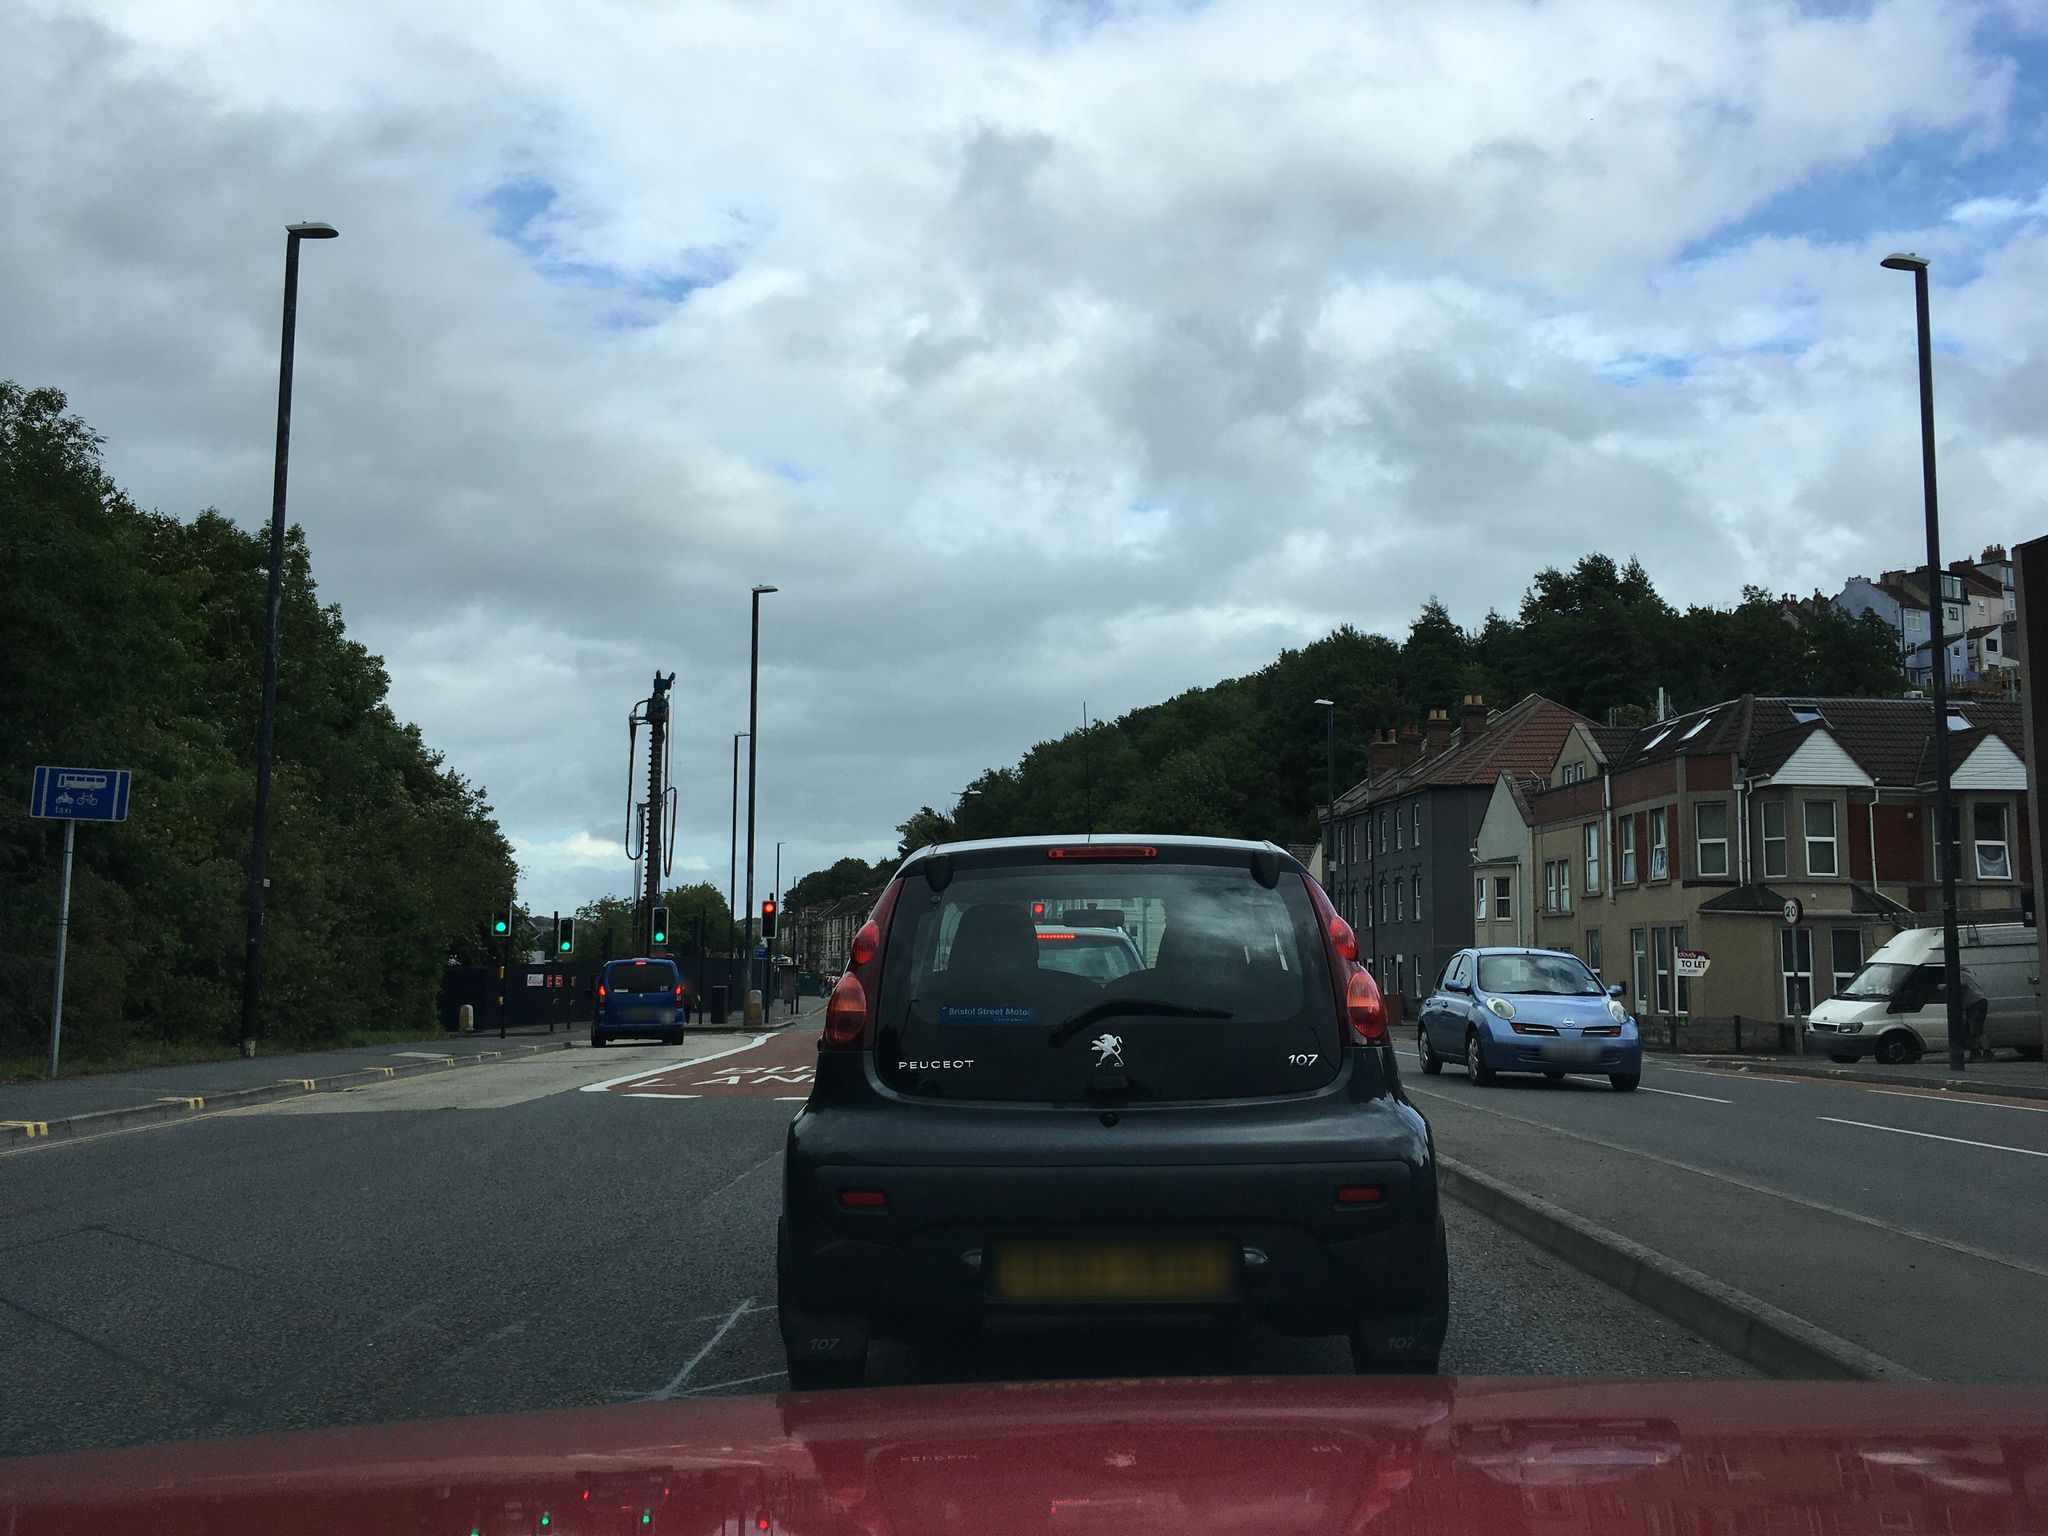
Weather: cloudy
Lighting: day
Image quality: good
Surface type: driving surface
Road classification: trunk, tertiary
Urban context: urban centre
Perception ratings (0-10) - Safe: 4.45, Lively: 6.83, Beautiful: 5.43, Boring: 1.43, Depressing: 4.79, Wealthy: 3.84